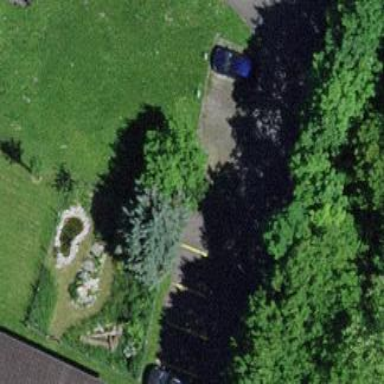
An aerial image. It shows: Street-side parking area.